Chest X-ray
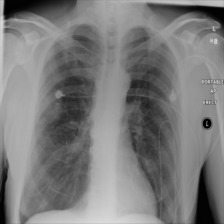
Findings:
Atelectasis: negative
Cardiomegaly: negative
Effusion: negative
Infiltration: negative
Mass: negative
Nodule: positive
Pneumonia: negative
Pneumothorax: negative
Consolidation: negative
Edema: negative
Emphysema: negative
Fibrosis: negative
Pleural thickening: negative
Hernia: negative